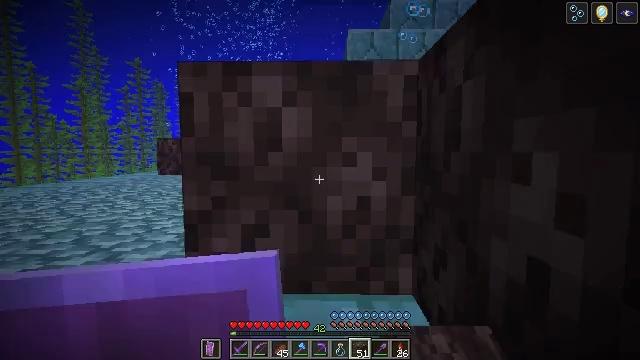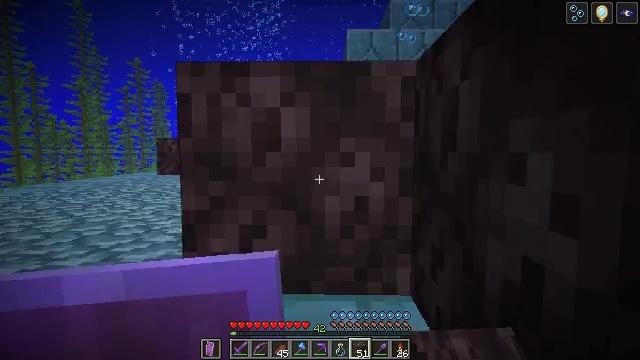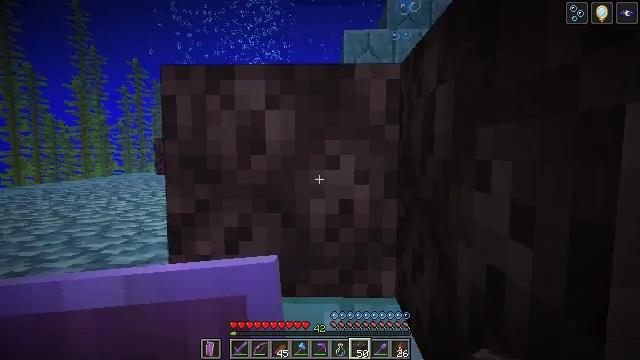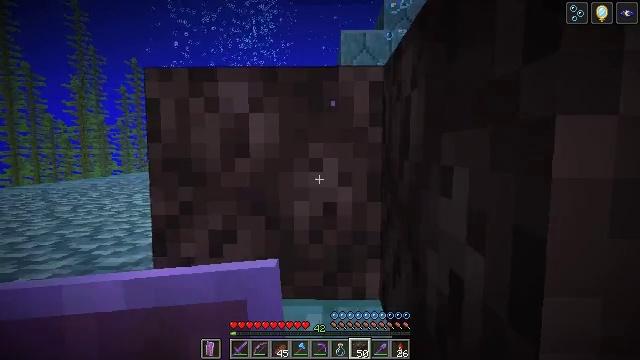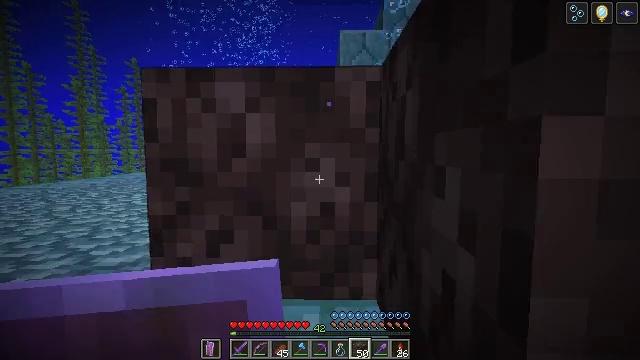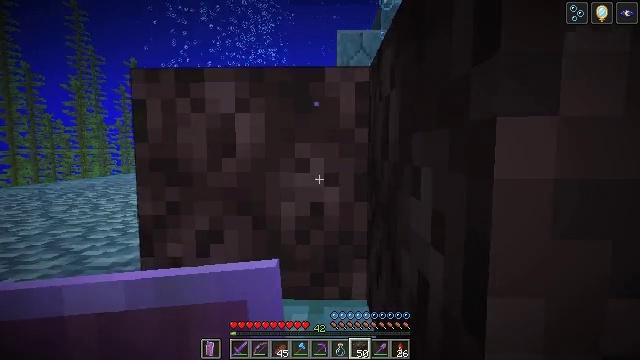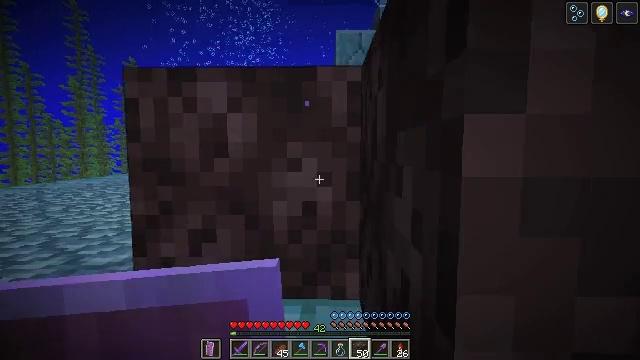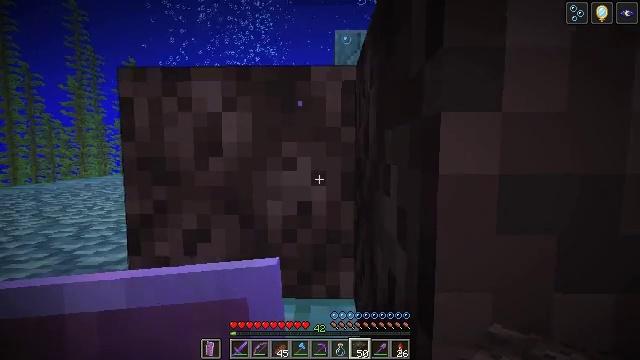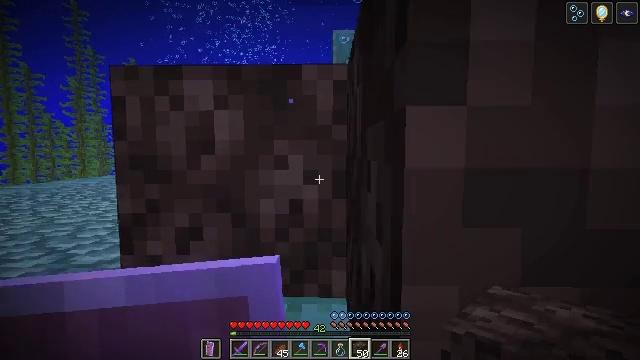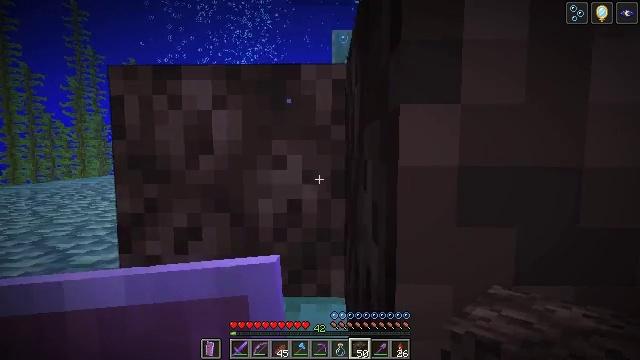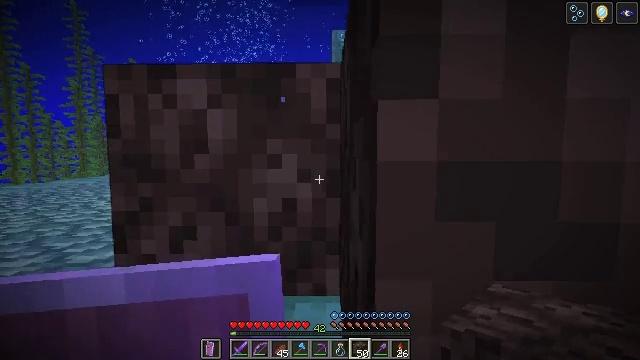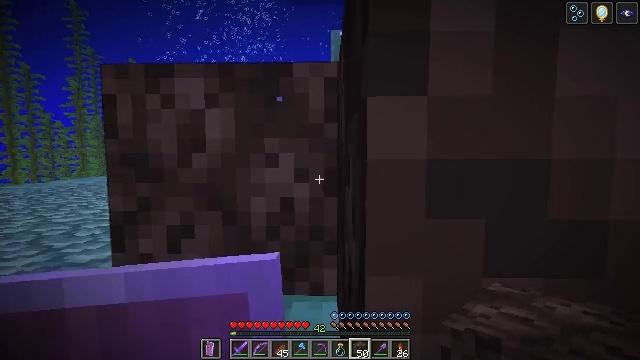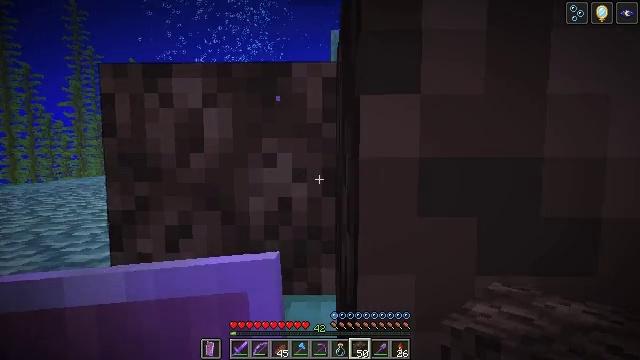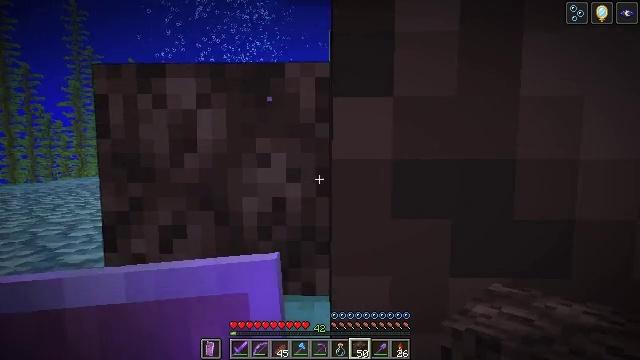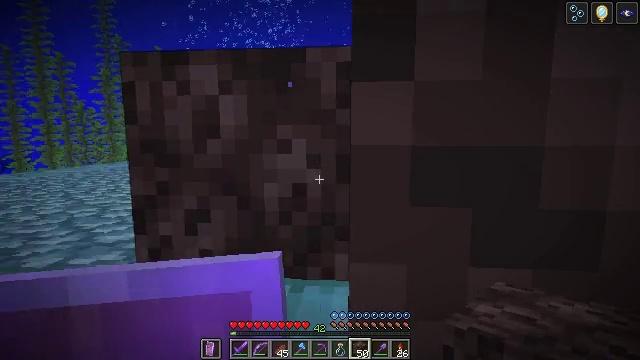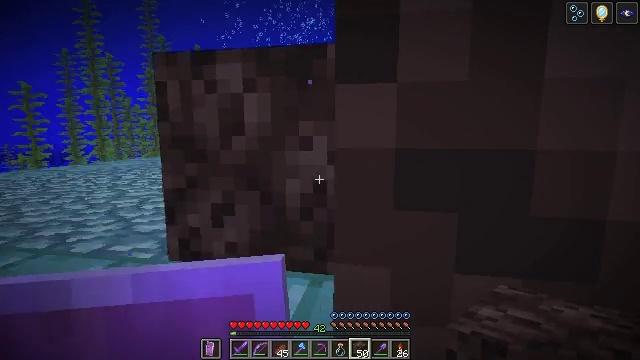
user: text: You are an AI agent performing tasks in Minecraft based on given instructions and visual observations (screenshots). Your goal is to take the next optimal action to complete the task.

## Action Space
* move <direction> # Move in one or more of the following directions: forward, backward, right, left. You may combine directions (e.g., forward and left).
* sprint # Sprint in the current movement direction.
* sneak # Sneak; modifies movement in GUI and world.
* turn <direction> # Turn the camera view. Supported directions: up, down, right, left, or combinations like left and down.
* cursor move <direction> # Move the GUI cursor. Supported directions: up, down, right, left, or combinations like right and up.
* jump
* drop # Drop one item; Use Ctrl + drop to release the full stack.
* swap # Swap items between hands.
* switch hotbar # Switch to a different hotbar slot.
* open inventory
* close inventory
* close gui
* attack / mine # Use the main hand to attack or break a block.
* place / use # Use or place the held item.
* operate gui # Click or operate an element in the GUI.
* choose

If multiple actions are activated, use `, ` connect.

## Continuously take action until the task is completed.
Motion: motion action
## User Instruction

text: Gather soul sand from the Nether.
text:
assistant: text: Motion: move right
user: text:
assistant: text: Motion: move right
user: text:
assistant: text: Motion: move right
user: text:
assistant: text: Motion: no_op
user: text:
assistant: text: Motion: no_op
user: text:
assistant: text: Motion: no_op
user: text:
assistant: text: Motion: no_op
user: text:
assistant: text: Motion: no_op
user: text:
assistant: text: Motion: no_op
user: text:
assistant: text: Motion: no_op
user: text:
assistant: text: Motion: no_op
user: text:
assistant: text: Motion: no_op
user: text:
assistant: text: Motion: move right
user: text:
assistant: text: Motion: move right, turn left and down
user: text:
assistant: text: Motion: move right, turn left
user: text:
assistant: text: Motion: move right, turn left and down
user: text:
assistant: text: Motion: move right, turn left and down
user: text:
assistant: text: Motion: move right, turn left
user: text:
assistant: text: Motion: move right, turn left
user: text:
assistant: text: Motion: move right, turn left
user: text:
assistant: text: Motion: move right, turn left
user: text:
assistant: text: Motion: move right, turn left and down
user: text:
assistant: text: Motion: turn left and down
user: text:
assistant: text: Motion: no_op
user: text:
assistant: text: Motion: no_op
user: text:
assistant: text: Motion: no_op
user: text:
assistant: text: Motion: no_op
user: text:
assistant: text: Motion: no_op
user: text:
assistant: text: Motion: no_op
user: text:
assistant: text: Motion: no_op